Question: I'm creating small javaEE Application I have problem with vendorsProdcut name dropdownbox is not showing name only array object like this see the images
Just want to ask how can I get the product name from arraylist to fix my problem?
just wondering is there are away to bring arraylist product name from
productViewModel.getAllProductForVendor
# HTML
'''
<div class="ui-block-a">
<h:selectOneMenu id="productname" value="#{productViewModel.prodname}" onchange="javascript: return this.form.submit();">
<f:selectItems value="#{productViewModel.getAllProductForVendor(vendorViewModel.vendorno)}"></f:selectItems>
</h:selectOneMenu>
</div>
'''
# Java Beans
'''
public ArrayList<ProductEJBDTO> getAllProductForVendor(int vendorno) {
ArrayList<ProductEJBDTO> Products = new ArrayList() ;
//model.getProducts(vendorno);
try
{
Products = productFacadeBean.getAllProductsForVendor(vendorno);
}
catch(Exception e)
{
System.out.println("can't get products for vendors " + e);
}
return Products;
}
'''
# DTO
'''
package case2dtos;
import java.io.Serializable;
import java.math.BigDecimal;
/**
*
* @author abdallaelnajjar
*/
public class ProductEJBDTO implements Serializable {
public ProductEJBDTO(){}
private int vendorno;
private String prodcd;
private String vensku;
private String prodnam;
private BigDecimal costprice;
private BigDecimal msrp;
private int rop;
private int eoq;
private int qoh;
private int qoo;
private byte[] qrcode;
/**
* @return the prodcd
*/
public String getProdcd() {
return prodcd;
}
/**
* @param prodcd the prodcd to set
*/
public void setProdcd(String prodcd) {
this.prodcd = prodcd;
}
/**
* @return the vensku
*/
public String getVensku() {
return vensku;
}
/**
* @param vensku the vensku to set
*/
public void setVensku(String vensku) {
this.vensku = vensku;
}
/**
* @return the prodnam
*/
public String getProdnam() {
return prodnam;
}
/**
* @param prodnam the prodnam to set
*/
public void setProdnam(String prodnam) {
this.prodnam = prodnam;
}
/**
* @return the costprice
*/
public BigDecimal getCostprice() {
return costprice;
}
/**
* @param costprice the costprice to set
*/
public void setCostprice(BigDecimal costprice) {
this.costprice = costprice;
}
/**
* @return the msrp
*/
public BigDecimal getMsrp() {
return msrp;
}
/**
* @param msrp the msrp to set
*/
public void setMsrp(BigDecimal msrp) {
this.msrp = msrp;
}
/**
* @return the rop
*/
public int getRop() {
return rop;
}
/**
* @param rop the rop to set
*/
public void setRop(int rop) {
this.rop = rop;
}
/**
* @return the eoq
*/
public int getEoq() {
return eoq;
}
/**
* @param eoq the eoq to set
*/
public void setEoq(int eoq) {
this.eoq = eoq;
}
/**
* @return the qoh
*/
public int getQoh() {
return qoh;
}
/**
* @param qoh the qoh to set
*/
public void setQoh(int qoh) {
this.qoh = qoh;
}
/**
* @return the qoo
*/
public int getQoo() {
return qoo;
}
/**
* @param qoo the qoo to set
*/
public void setQoo(int qoo) {
this.qoo = qoo;
}
/**
* @return the qrcode
*/
public byte[] getQrcode() {
return qrcode;
}
/**
* @param qrcode the qrcode to set
*/
public void setQrcode(byte[] qrcode) {
this.qrcode = qrcode;
}
/**
* @return the vendorno
*/
public int getVendorno() {
return vendorno;
}
/**
* @param vendorno the vendorno to set
*/
public void setVendorno(int vendorno) {
this.vendorno = vendorno;
}
}
'''
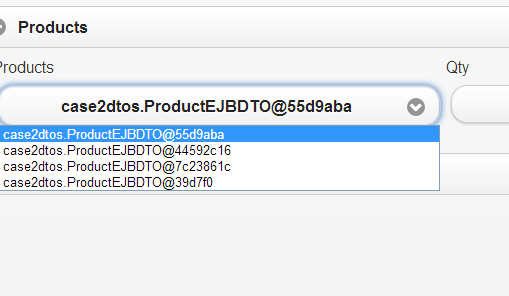
Answer: Use the 'itemLabel' attribute (<URL>:
'''
<f:selectItems value="..." var="x" itemLabel="#{x.prodnam}"></f:selectItems>
'''
(I assume the 'prodnam' property is the desired display name; any EL expression will do though)